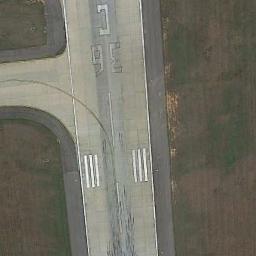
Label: runway